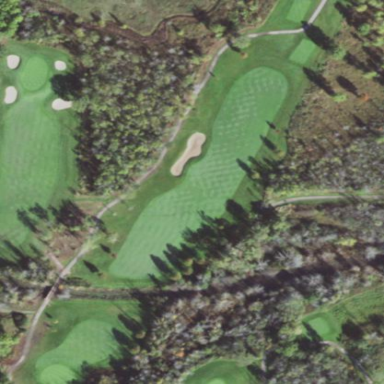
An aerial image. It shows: Water hazard on golf course.